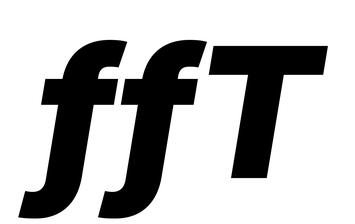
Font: Inter-Italic_Black_Italic